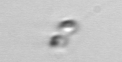
Label: Chaetoceros